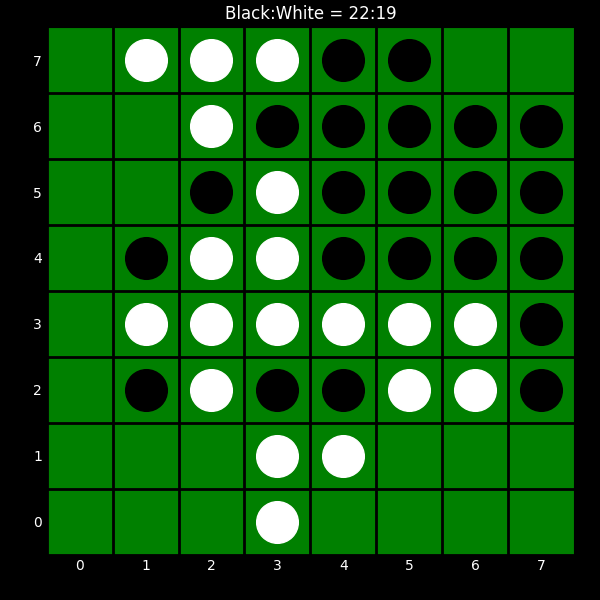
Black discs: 22
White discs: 19